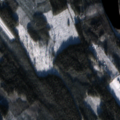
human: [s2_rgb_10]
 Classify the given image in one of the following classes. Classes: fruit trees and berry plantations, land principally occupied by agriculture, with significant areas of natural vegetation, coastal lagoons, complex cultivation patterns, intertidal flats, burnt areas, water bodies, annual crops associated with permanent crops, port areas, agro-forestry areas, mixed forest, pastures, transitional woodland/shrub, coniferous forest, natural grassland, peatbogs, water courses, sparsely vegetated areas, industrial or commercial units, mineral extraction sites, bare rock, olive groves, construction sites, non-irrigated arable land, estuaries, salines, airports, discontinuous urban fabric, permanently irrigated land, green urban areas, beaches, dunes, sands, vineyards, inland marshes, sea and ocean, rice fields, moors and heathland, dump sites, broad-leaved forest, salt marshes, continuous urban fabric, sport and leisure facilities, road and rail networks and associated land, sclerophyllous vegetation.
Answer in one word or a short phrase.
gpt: land principally occupied by agriculture, with significant areas of natural vegetation, coniferous forest, mixed forest, transitional woodland/shrub